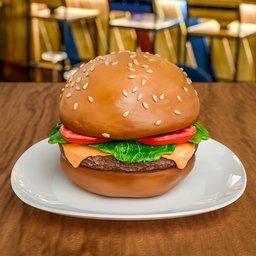
Label: nature